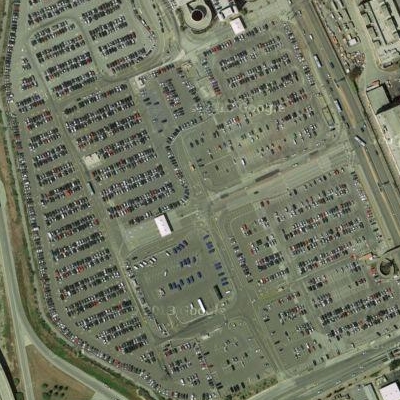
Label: Parking